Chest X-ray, PA view. Patient: 37 years old, sex F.
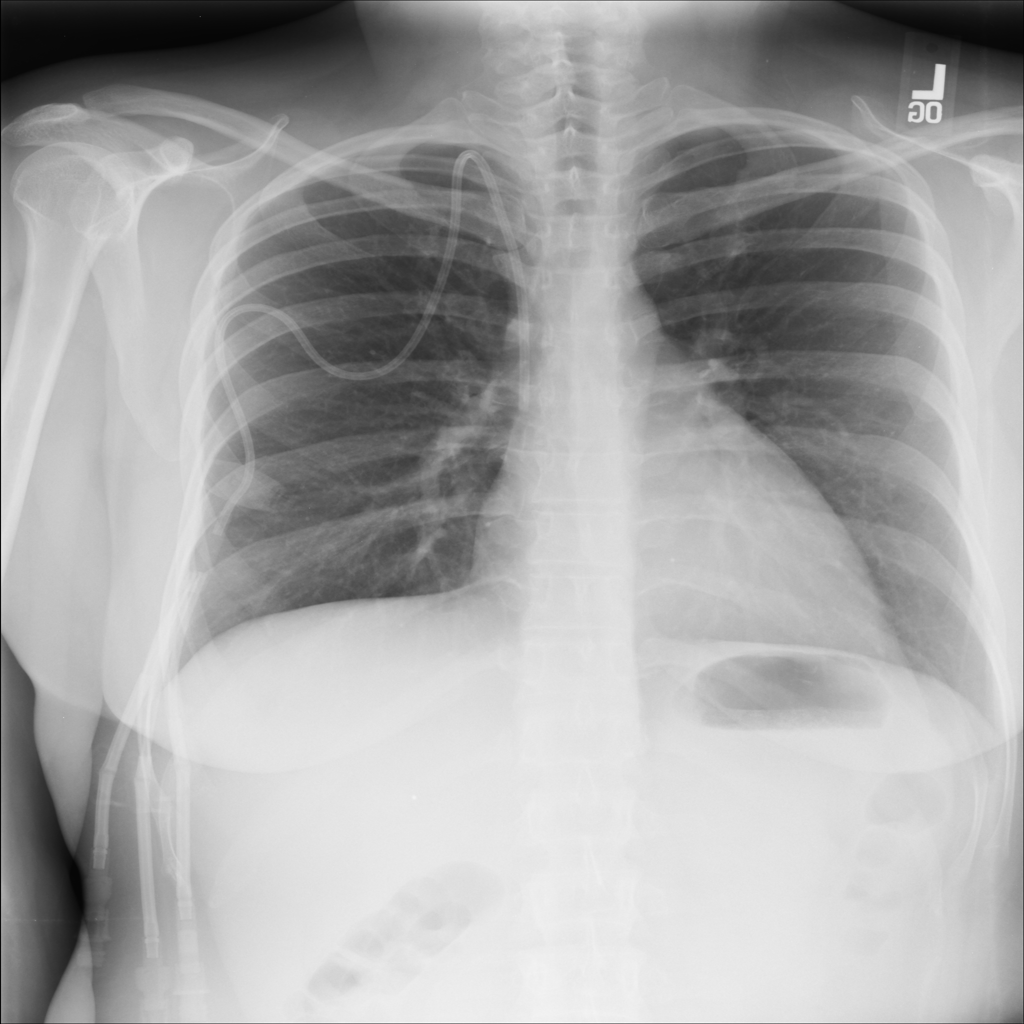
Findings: No Finding